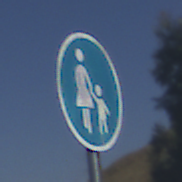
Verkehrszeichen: Gehweg
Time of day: MorningAfternoon
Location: Outdoor (Nature)
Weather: Clear
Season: NotSpecified
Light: Natural